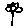
Label: flower